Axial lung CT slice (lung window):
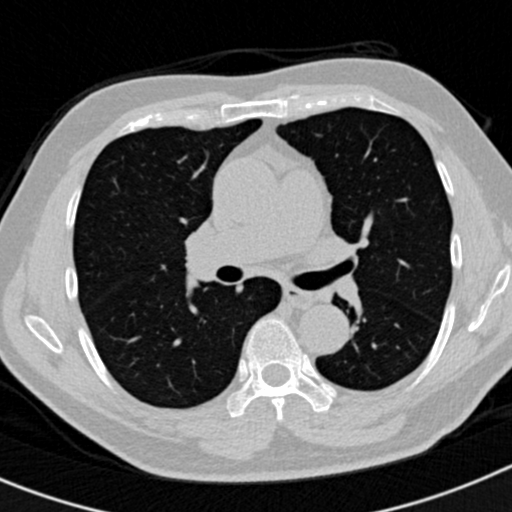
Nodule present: no